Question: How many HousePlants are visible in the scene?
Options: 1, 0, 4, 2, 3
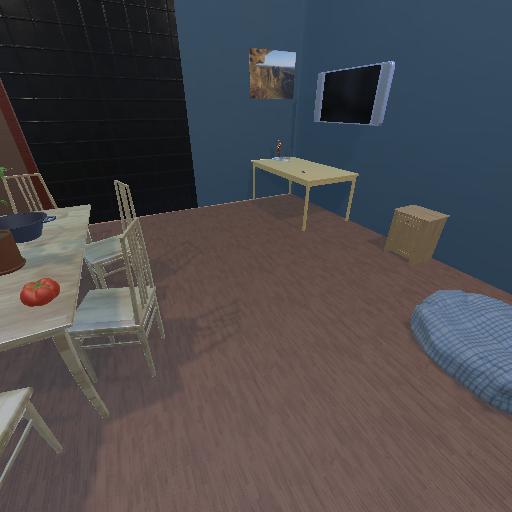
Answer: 1